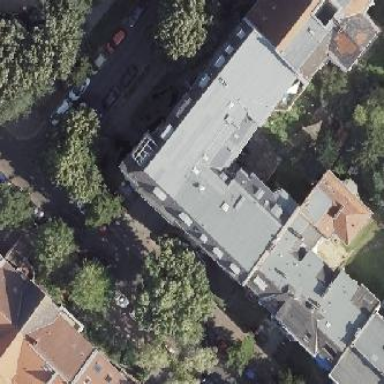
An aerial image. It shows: Quadruple saltbox roof shape on apartment building.